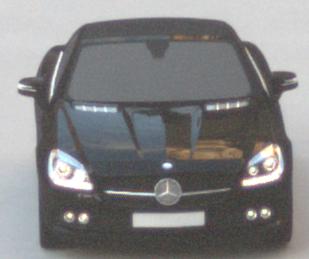
Make: Mercedes-Benz
Model: SLK 200
Detailed model: SLK-Class (172)
Model produced from: 2011/03
Model produced until: 2015/04
Doors: 2
Color: black
Road condition: dry road
Daytime: sunrise or sunset
Contrast: low contrast